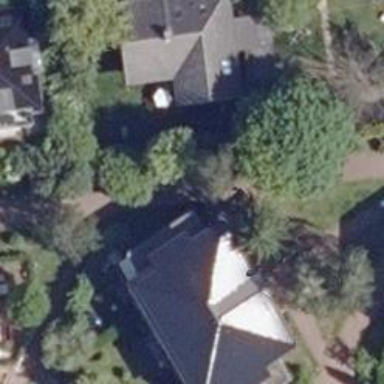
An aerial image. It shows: Hipped roof apartment building.